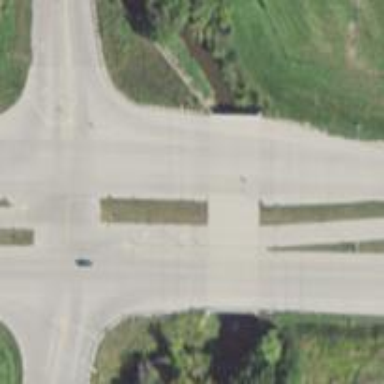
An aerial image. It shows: Secondary link road crossing over bridge.